Interaction volume radius: 10 \u00c5
Interaction volume height: 10 \u00c5
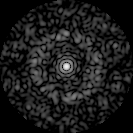
Disorder parameter: 0.7924